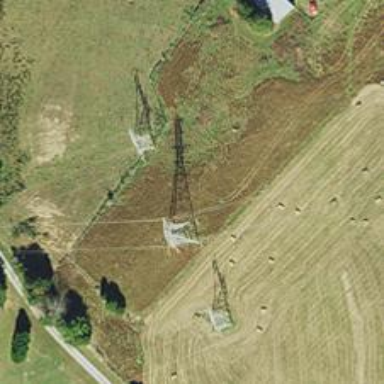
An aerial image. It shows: Power tower.